Question: I have a spreadsheet that records a timeline of information for different documents, specifically: when I send it, when I respond to it and when I need to finalise it.
In column 'J', I input the date I have sent the document given as a short date.
Column 'K', then automatically adds 15 days to 'J' - giving me my response date.
'''
=IF(J4<>"",SUM(J4+15),"")
'''
Column 'L' is my final date for when I've finished with the document.
What I'm struggling to create, is a conditional formatting formula for column 'K' that reads the cells in column 'J' - adds 15 days and highlights all the dates beyond the 15 days; that part is pretty simple. However, I would also like it to read the cells (in the same row) under column 'L' - and if that cell is not blank/it has a date, then do not highlight column 'K'. Meaning if I have finished with that document, I don't want it to run a formula to remind me to follow it up!
Below is a visual example:

So in the cell 'J3' reads the 27th November, add 15 days brings us to the 12th December which is before today's date (the 15th) and because there's nothing in 'L3' - I would like it to mark 'K3' as red.
Alternatively, in 'J4' is the 28th November, therefore it's the 13th December in 'K4' - however, because there's a date in 'L4' I do not want it to flag 'K4' in red.
Thank you, I appreciate the help!!
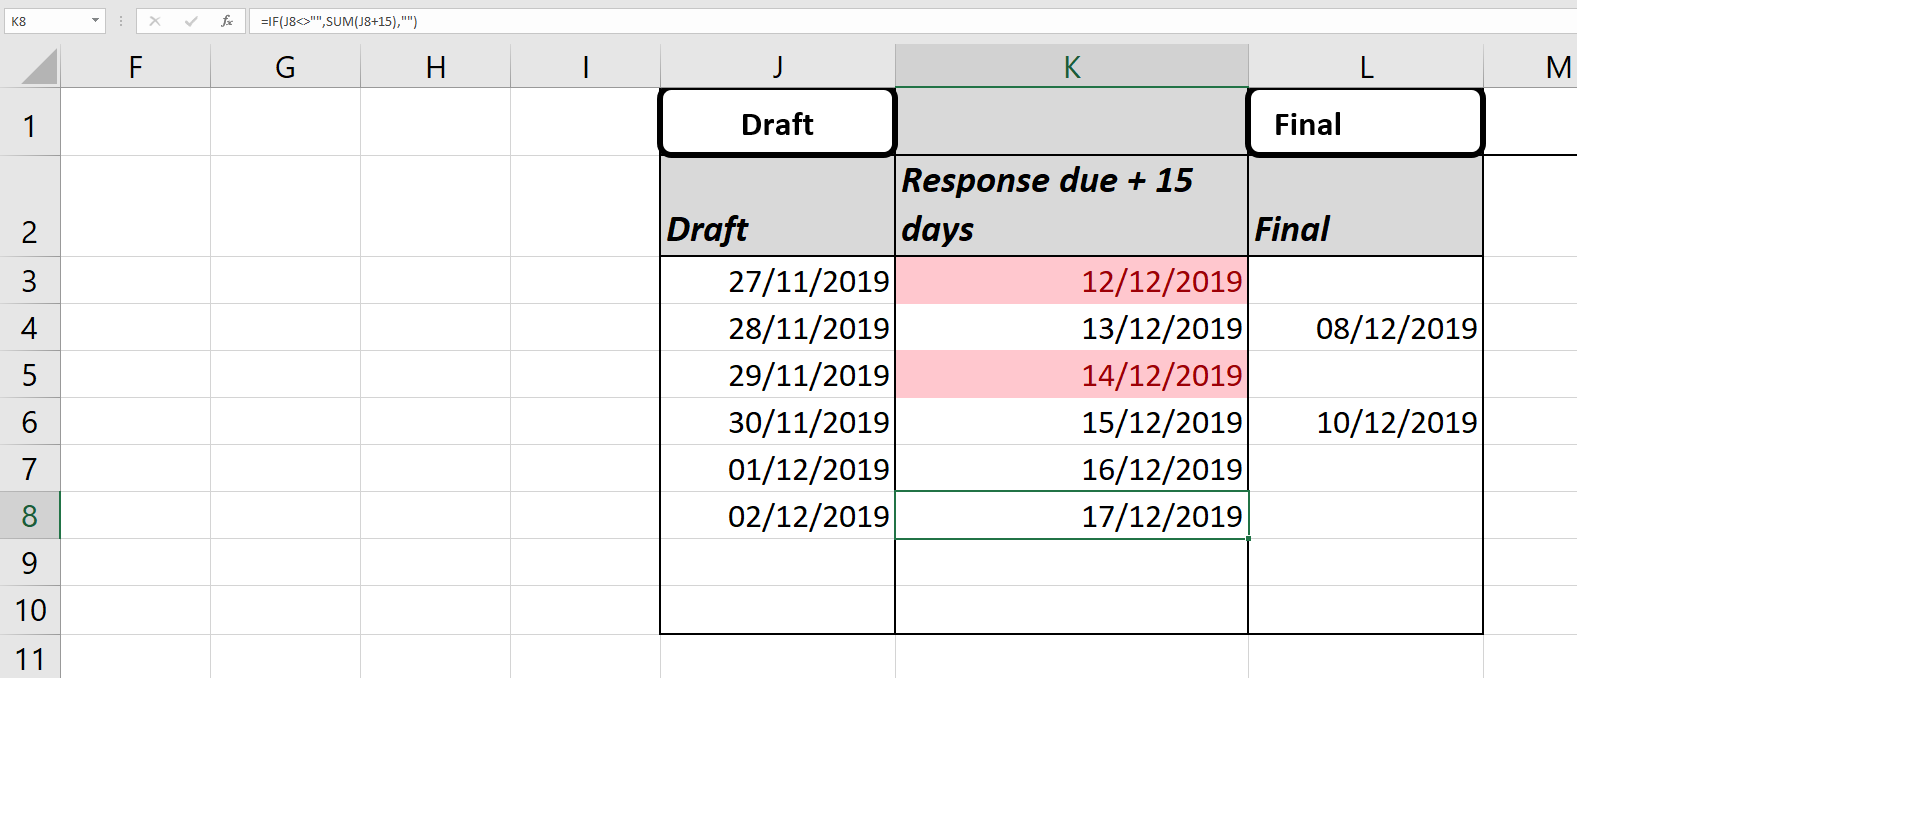
Answer: In order to highlight the values in column 'K' if the date is passed and if column 'L' contains a blank, you can use the following formula for your conditional formatting:
'''
=AND(K3<TODAY(),ISBLANK(L3))
'''
If you already have a formula for your conditional formatting, simply replace it. If not, you add the formula the following way:
1. Select K3 to K8
2. Home > Styles > Conditional formatting > New Rule > Use a formula to determine which cells to format.
3. Type in the formula above. It will automatically apply to the selected range.
Be aware that 'TODAY()' is a volatile function which might slow down your workbook if you use it extensively.